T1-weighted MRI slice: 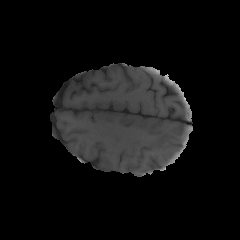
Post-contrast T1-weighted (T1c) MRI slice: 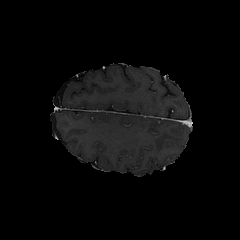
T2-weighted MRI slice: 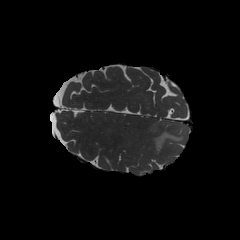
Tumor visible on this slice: yes